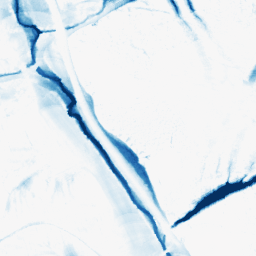
Category: morphological
Decomposition family: morphological_ellipse
Decomposition parameters: operation: closing
width: 20
height: 50
Upsampling method: regularized
Upsampling parameters: scale: 2
lambda_reg: 0.001
Upsampling scale: 2